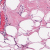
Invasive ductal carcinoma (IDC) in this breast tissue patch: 0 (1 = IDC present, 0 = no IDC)